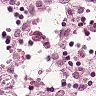
Metastatic tissue present: no